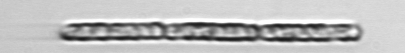
Label: Dactyliosolen_fragilissimus